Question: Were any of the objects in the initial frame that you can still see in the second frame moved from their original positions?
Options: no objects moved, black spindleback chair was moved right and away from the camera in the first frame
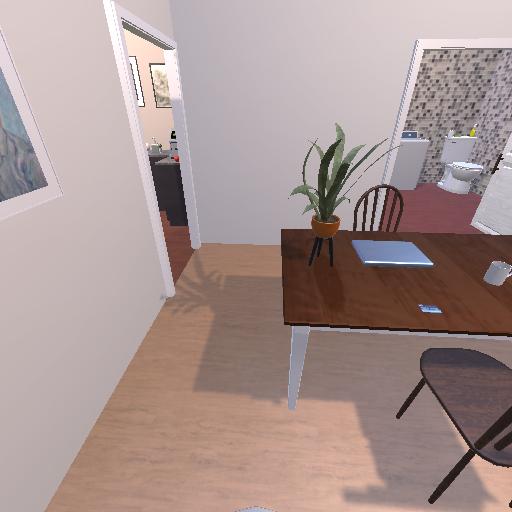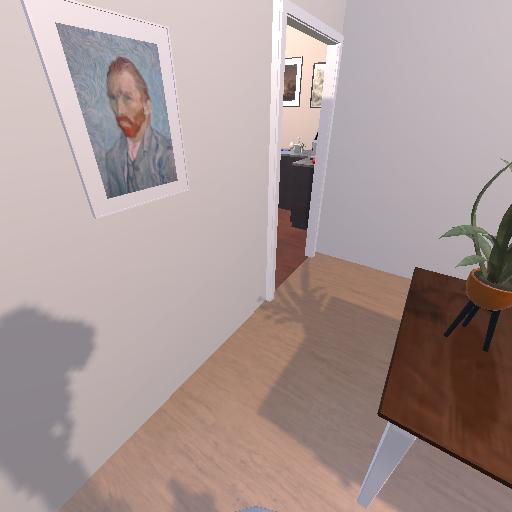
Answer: no objects moved